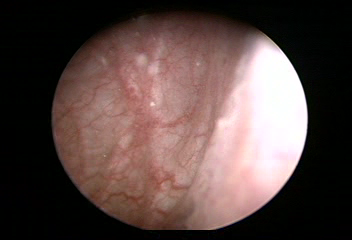
Modality: WLC
Class: Normal mucosa
Bladder cancer association: No